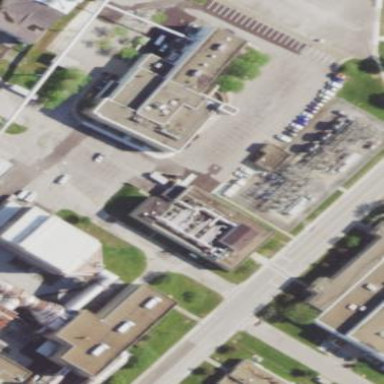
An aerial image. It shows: Power substation.